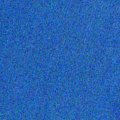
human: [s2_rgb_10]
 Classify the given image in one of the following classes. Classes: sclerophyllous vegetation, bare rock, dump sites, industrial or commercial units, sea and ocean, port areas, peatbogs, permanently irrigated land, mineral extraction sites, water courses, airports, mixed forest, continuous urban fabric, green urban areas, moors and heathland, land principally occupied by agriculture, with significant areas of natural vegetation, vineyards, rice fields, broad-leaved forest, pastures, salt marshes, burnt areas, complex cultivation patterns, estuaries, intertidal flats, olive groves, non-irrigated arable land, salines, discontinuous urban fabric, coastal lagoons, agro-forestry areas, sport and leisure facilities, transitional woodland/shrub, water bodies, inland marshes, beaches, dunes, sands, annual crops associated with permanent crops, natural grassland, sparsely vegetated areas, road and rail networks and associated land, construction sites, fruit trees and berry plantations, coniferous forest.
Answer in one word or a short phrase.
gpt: sea and ocean